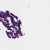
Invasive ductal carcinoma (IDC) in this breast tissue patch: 0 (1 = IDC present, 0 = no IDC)